Question: This is a strange question but, is there a way to keep a block of content below the view of the page no matter what size the page is?
I've seen it where parallax scrolling kind of does that but it's more code than I need. I don't plan on having any foreground / background scrolling effects.
Just want a title page that will show and a call to action button that will scroll down to content with no unnecessary amount of margin/padding that would skew the flow on a mobile device.

Example of almost working product <URL>
'''
/*Section 1 */
#portfolio {
margin-top: 100%;
position: absolute;
}
/*Section 2 */
#resume {
margin-top: 200%;
position: absolute;
}
<div id="title"> Title Page <a href="#portfolio">Work</a> </div>
<div id="portfolio"> Stuff </div>
<div id="resume"> Other Stuff </div>
'''
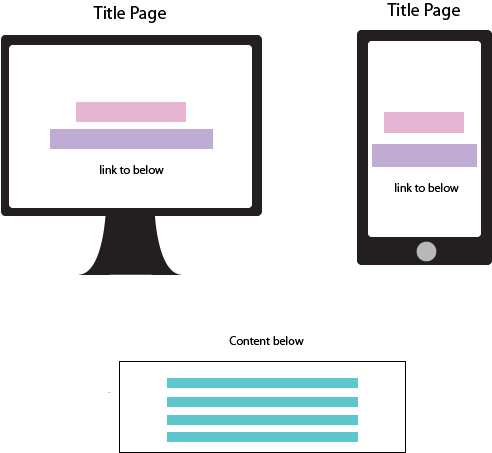
Answer: I'm not very sure that I understand your question but this is maybe a rough variant of what you are looking for - <URL>
'''
<div class="main-content">
<a href="#bottom_content">Read theText...</a>
</div>
<div class="bottom-content" id="bottom_content">
blah...blah...blah...blah...blah...
blah...blah...blah...blah...blah...
</div>
'''
'''
.main-content,
.bottom-content {
position: absolute;
width: 100%;
height: 100%;
}
.main-content {
background: red;
}
.bottom-content {
margin-top: 100%;
background: blue;
}
'''
For additional help - share with us your example code.